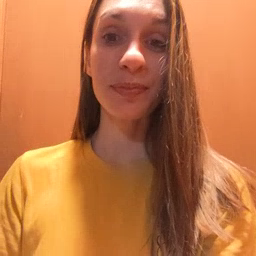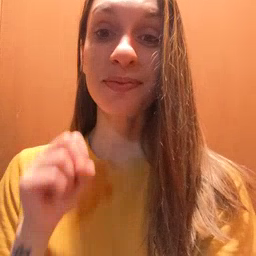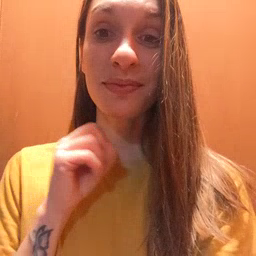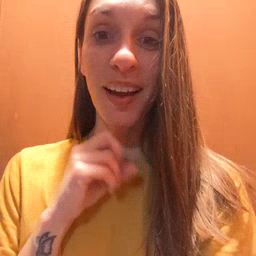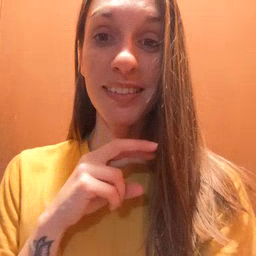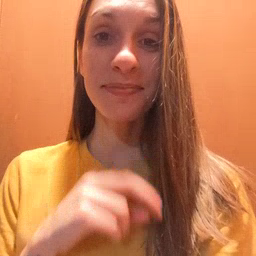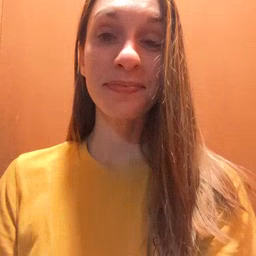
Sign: frog